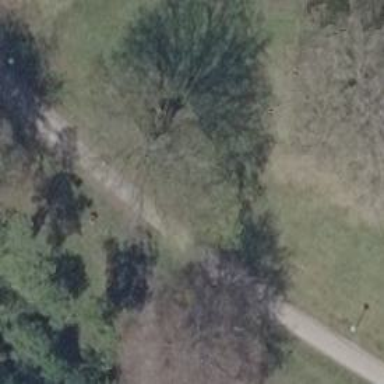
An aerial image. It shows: Natural monument featuring deciduous broadleaved tree.